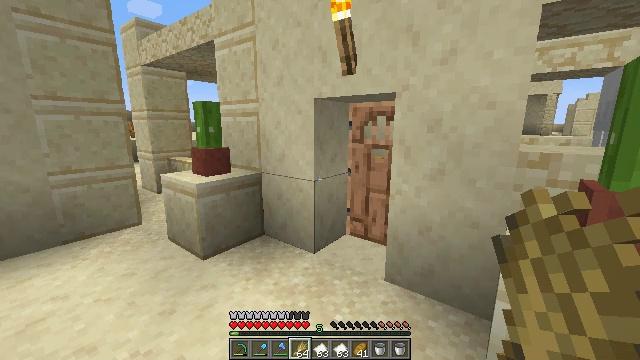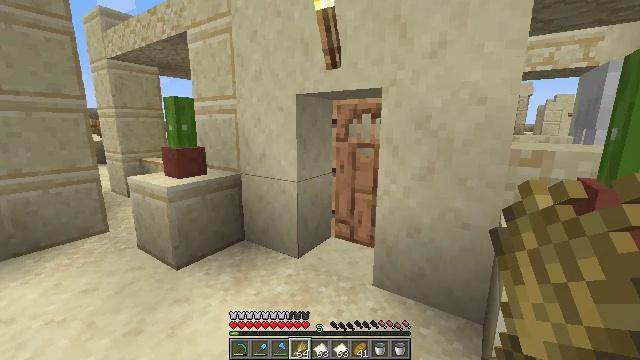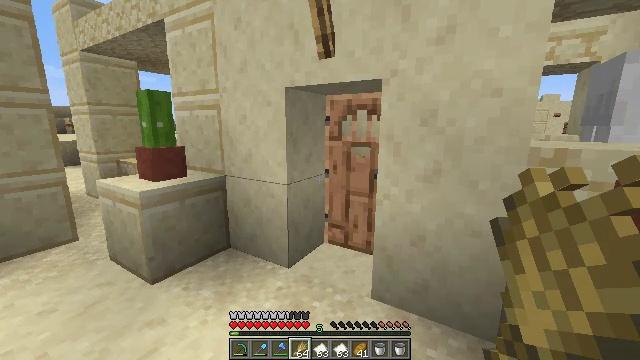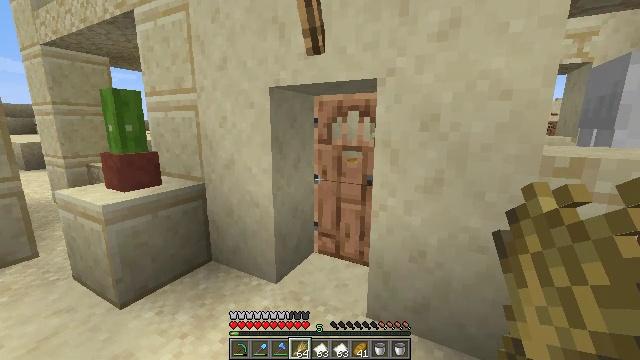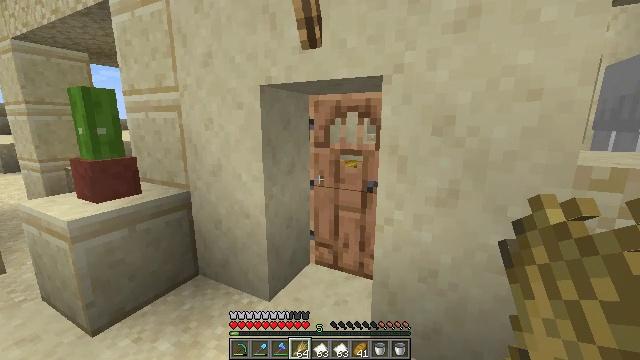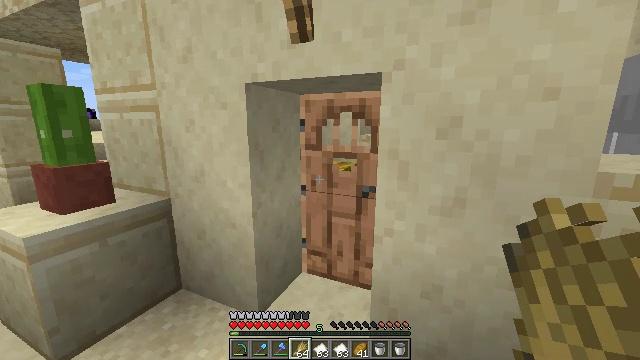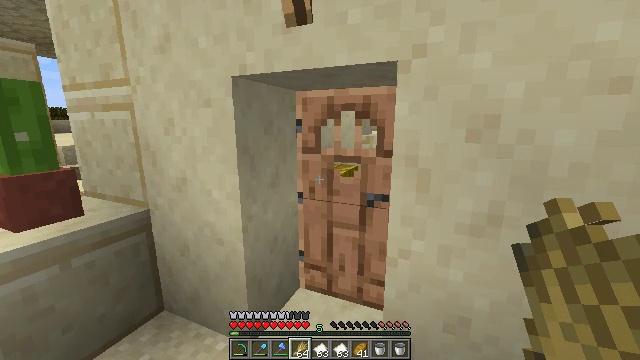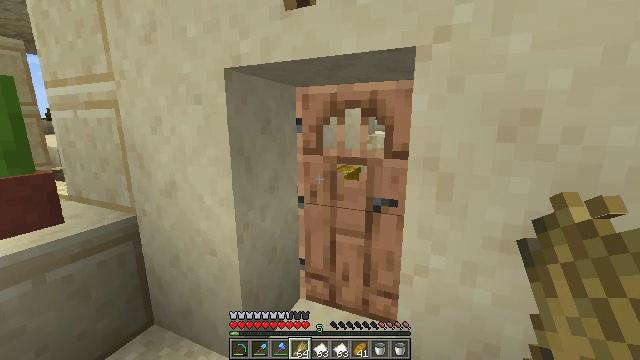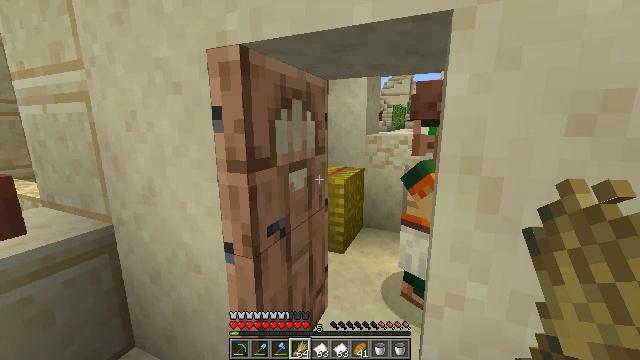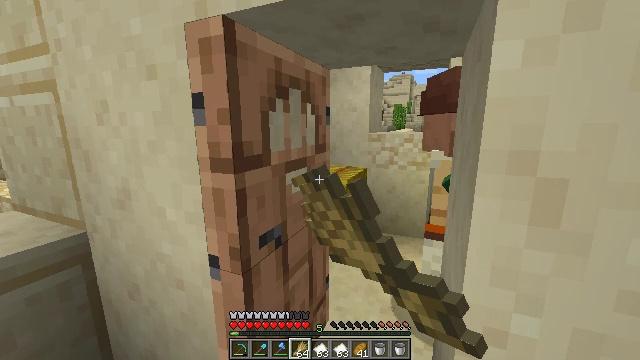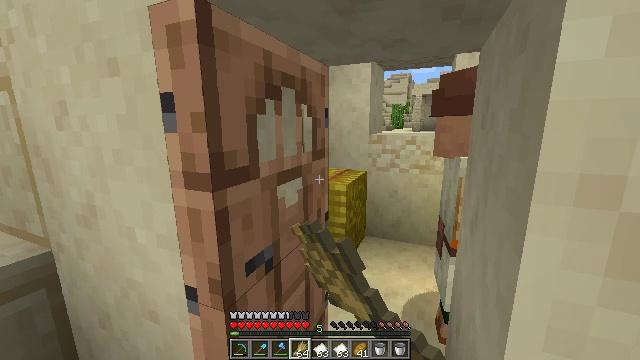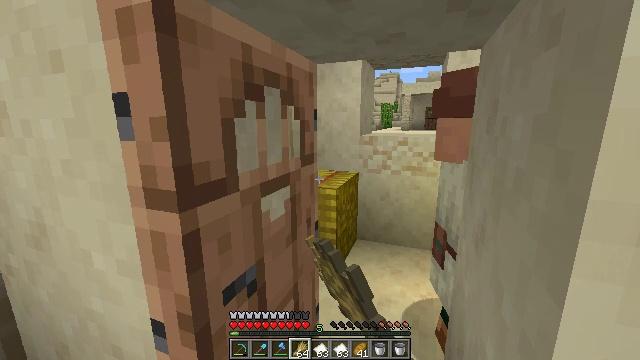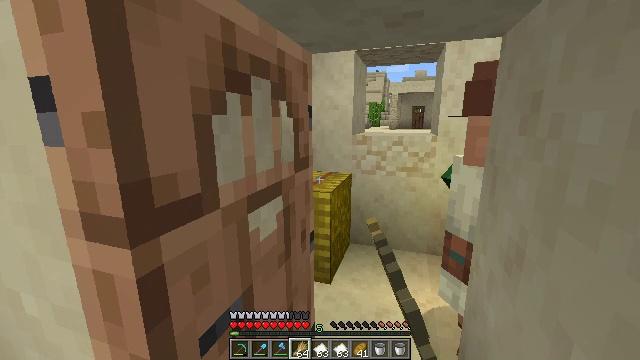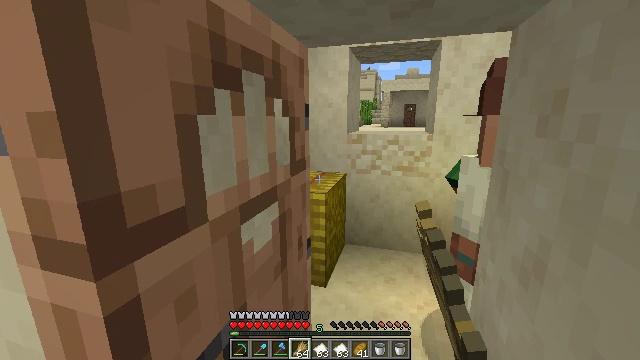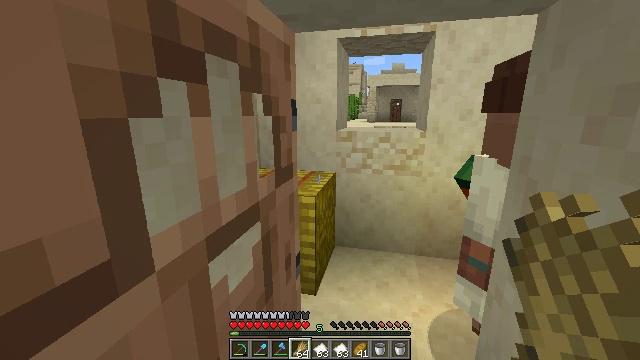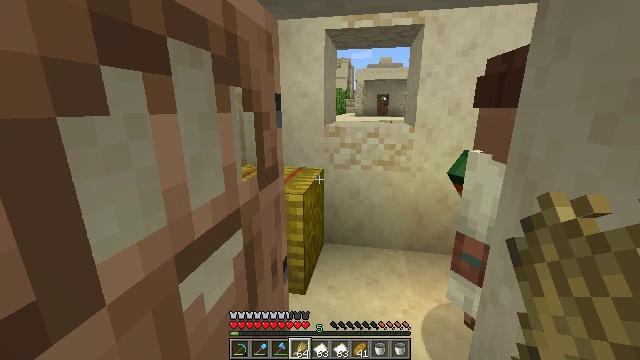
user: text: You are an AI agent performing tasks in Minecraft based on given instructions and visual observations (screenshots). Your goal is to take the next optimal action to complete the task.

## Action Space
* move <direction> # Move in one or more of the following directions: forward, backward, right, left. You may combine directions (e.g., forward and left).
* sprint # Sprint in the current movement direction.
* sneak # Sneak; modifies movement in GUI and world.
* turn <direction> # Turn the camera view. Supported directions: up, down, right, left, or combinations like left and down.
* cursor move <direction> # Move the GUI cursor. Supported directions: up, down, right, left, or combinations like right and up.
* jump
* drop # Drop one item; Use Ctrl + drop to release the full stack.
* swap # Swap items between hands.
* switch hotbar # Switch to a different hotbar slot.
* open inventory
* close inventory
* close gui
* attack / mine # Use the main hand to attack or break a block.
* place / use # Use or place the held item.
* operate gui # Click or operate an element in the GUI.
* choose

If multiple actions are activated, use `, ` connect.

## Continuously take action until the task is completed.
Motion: motion action
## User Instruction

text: Mine smooth sandstone using a pickaxe.
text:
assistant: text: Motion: move forward, turn right
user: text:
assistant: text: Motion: move forward, turn right
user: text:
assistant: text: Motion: move forward, turn right
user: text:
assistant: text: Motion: move forward, turn right
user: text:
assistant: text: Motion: move forward, turn right
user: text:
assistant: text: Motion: move forward, turn right
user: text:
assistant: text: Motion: move forward
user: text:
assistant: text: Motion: move forward, use / place
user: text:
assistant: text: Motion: move forward, use / place
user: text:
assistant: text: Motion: move forward, use / place
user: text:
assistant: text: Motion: move forward, turn right
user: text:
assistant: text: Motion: move forward, turn right
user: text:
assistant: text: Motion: move forward, turn right
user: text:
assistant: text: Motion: move forward, turn right and down
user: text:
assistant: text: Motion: move forward, turn right and down
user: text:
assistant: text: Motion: move forward, turn right and down
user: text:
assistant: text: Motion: move forward, turn right
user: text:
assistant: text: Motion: turn right
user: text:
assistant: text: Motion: turn right and up
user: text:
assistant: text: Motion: turn right and up
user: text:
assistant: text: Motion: no_op
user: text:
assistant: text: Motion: no_op
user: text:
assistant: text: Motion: use / place
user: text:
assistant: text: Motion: use / place
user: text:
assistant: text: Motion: use / place
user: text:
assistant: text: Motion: no_op
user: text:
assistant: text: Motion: turn right
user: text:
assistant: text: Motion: open gui
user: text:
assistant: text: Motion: no_op
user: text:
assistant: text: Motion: no_op